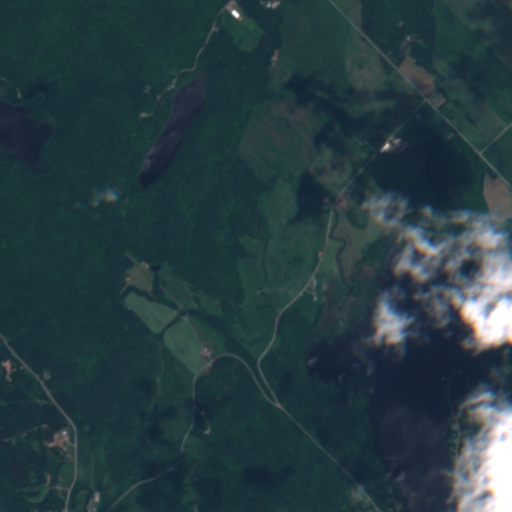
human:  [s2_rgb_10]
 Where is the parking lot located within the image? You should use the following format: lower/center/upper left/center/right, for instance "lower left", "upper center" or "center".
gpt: The parking lot is located in the lower left of the image.
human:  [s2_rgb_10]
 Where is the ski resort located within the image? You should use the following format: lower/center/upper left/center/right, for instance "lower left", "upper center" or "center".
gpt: The ski resort is located in the lower left of the image.
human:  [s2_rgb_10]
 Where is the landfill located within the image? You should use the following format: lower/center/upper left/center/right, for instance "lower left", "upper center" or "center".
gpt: There is no landfill in the image.